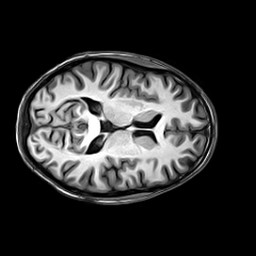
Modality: T1w
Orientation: axial
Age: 24
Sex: female